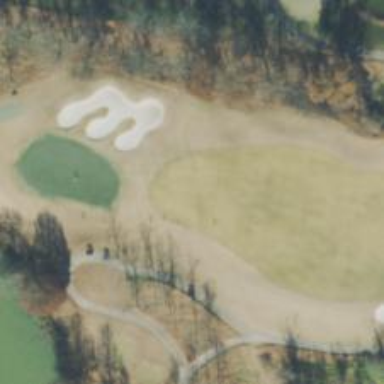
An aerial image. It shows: Golf hole.